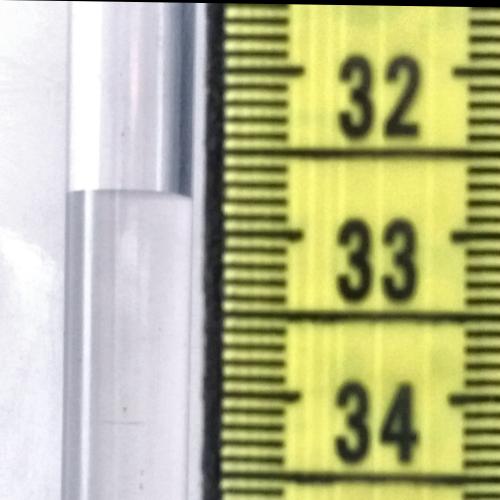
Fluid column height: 32.8 cm